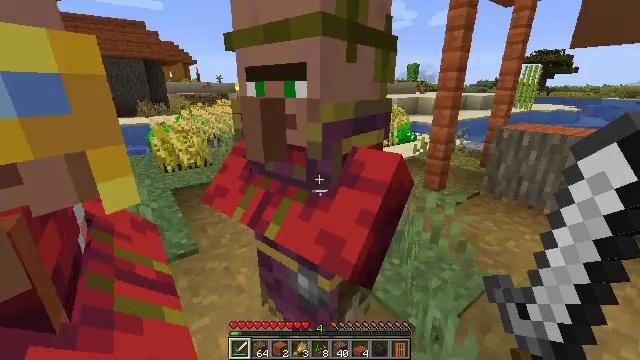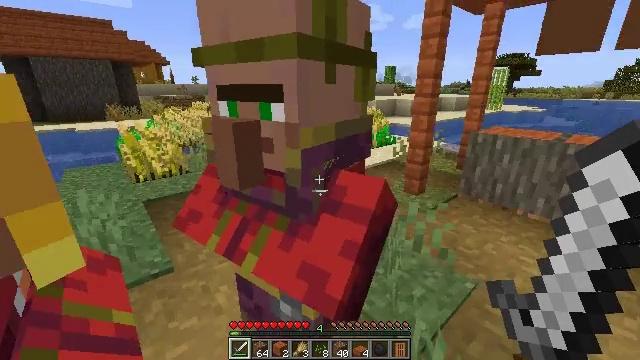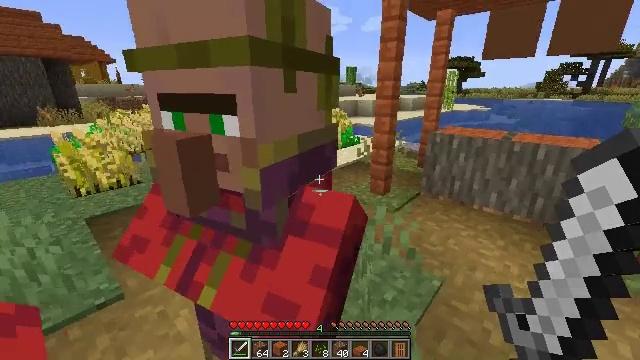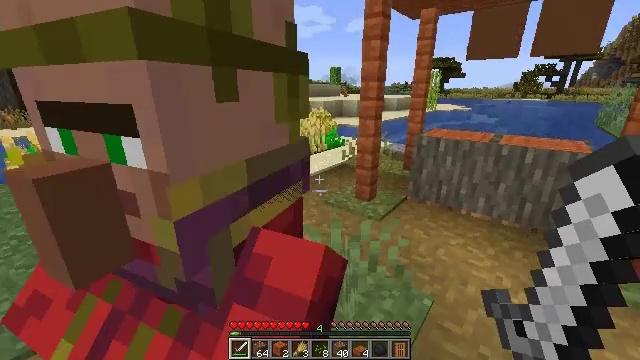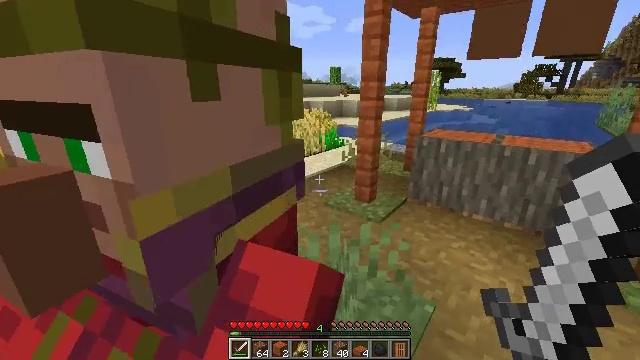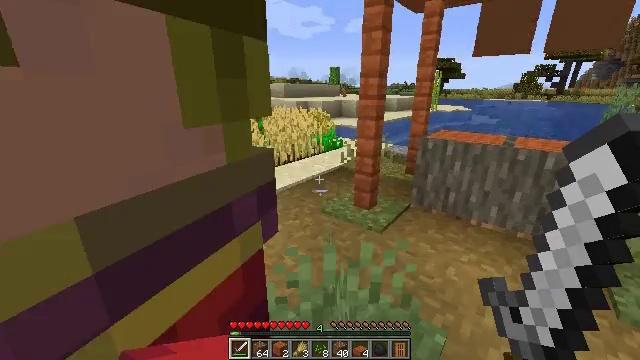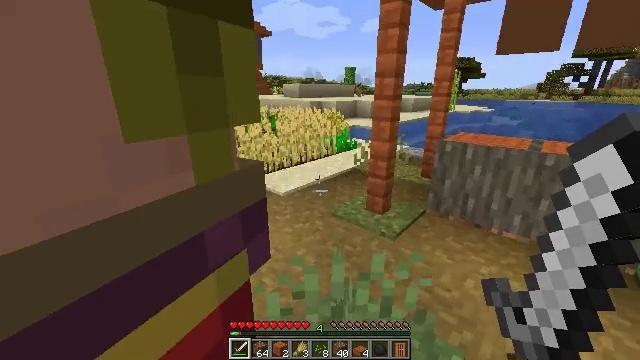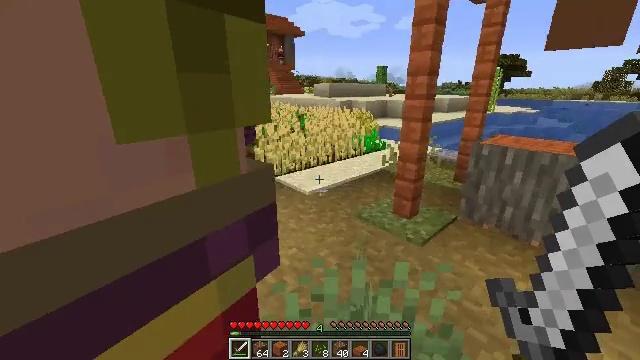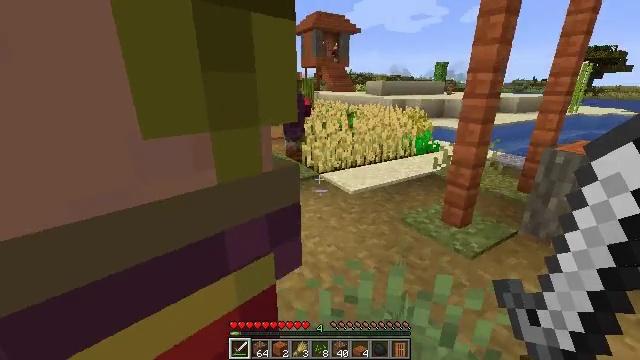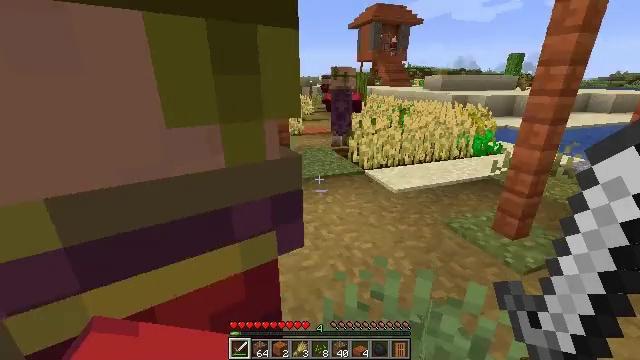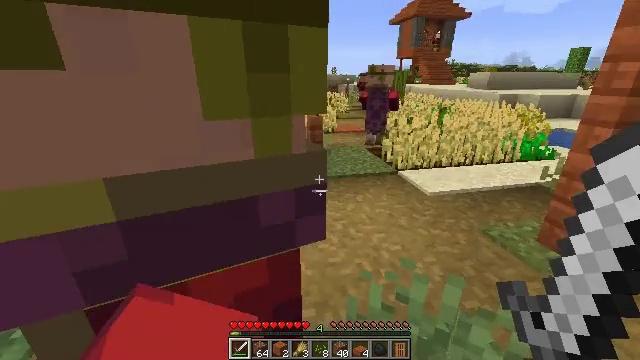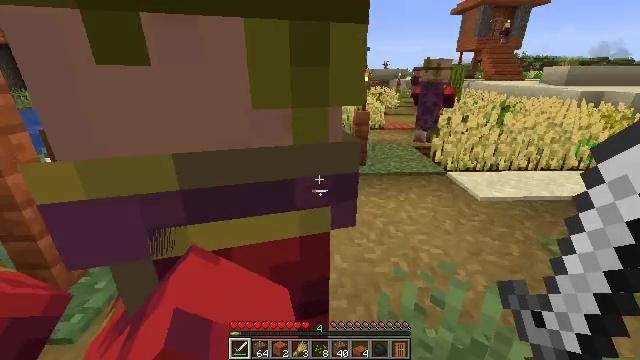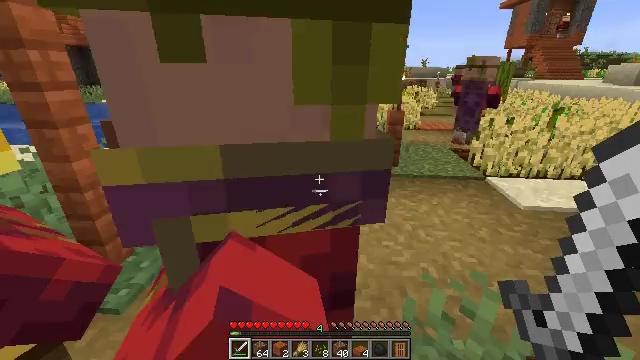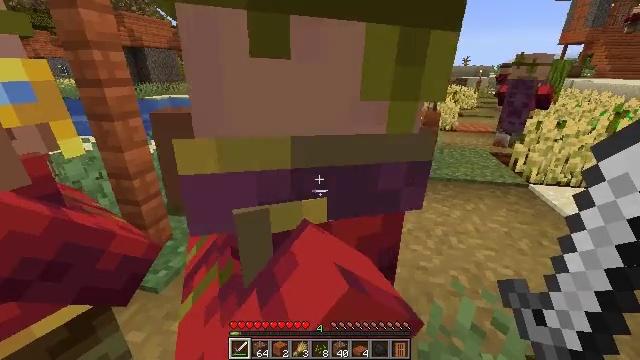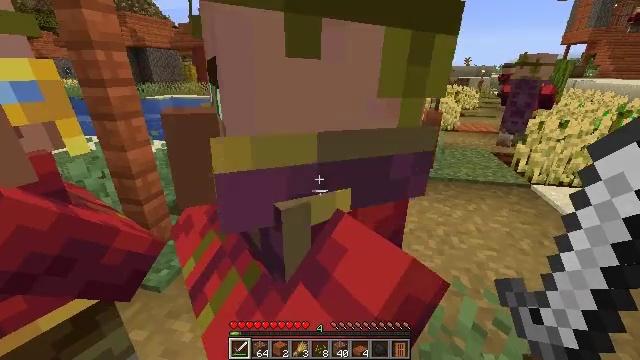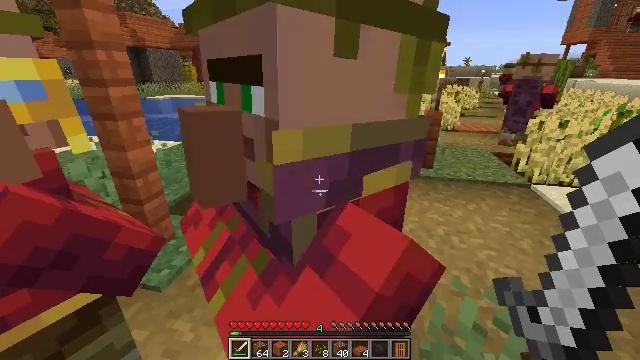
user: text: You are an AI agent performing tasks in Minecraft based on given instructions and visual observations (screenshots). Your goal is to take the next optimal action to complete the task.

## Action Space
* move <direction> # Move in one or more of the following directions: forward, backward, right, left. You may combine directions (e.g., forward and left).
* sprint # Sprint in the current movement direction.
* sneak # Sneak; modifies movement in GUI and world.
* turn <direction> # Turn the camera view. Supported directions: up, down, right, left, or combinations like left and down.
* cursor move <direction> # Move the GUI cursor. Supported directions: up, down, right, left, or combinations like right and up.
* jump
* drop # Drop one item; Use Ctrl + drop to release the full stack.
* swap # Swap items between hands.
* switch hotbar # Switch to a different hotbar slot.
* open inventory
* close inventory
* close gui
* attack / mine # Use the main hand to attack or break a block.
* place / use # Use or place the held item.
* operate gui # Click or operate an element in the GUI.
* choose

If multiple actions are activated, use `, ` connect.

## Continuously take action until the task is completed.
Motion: motion action
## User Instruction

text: Mine the sugar cane near rivers.
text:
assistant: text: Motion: move forward, turn right
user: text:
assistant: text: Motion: move forward, turn right
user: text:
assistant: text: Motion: move forward, turn right
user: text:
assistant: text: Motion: move forward
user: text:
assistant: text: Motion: move forward
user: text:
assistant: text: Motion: turn left
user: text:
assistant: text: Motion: turn left
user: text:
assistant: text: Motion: turn left
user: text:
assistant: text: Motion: turn left and down
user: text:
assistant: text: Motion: turn left
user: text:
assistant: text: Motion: turn left and down
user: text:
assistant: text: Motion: turn left
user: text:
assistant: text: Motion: turn left
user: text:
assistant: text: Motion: no_op
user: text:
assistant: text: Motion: no_op
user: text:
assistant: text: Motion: use / place
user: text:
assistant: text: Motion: use / place
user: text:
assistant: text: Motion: use / place
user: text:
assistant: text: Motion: use / place
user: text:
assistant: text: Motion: no_op
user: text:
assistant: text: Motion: no_op
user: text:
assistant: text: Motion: no_op
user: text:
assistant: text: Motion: no_op
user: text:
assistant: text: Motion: no_op
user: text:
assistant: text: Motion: no_op
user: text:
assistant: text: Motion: no_op
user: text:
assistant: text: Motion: no_op
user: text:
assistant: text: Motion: no_op
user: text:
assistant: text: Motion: no_op
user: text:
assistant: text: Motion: no_op